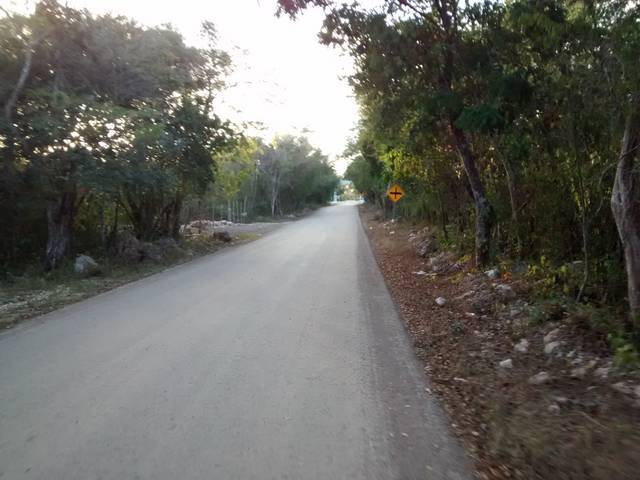
Region: Mexico
Coordinates: 20.681, -88.163